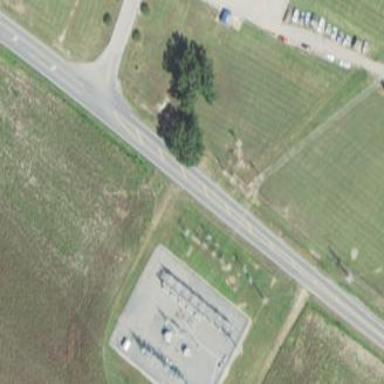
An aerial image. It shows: Distribution substation surrounded by fence.